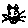
Label: cat